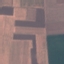
Land use / land cover class: AnnualCrop